Field crop: maize
Growth stage: 2
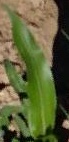
Species: maize